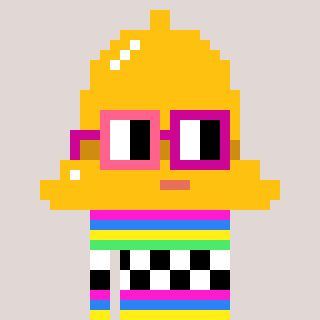
a pixel art character with square pink and red glasses, a bell-shaped head and a grayscale-colored body on a warm background